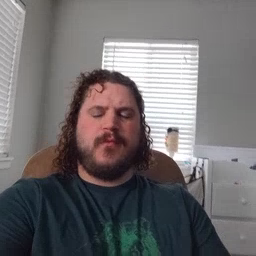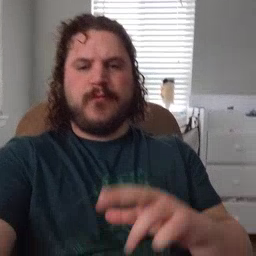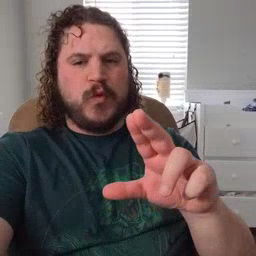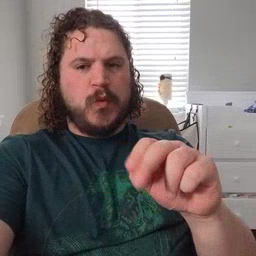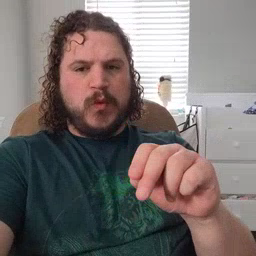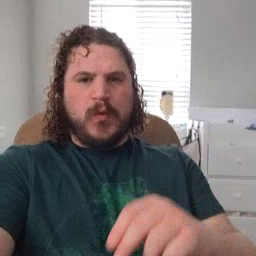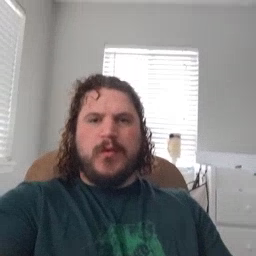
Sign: no